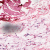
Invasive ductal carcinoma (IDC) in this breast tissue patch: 0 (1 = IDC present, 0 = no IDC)